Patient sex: M
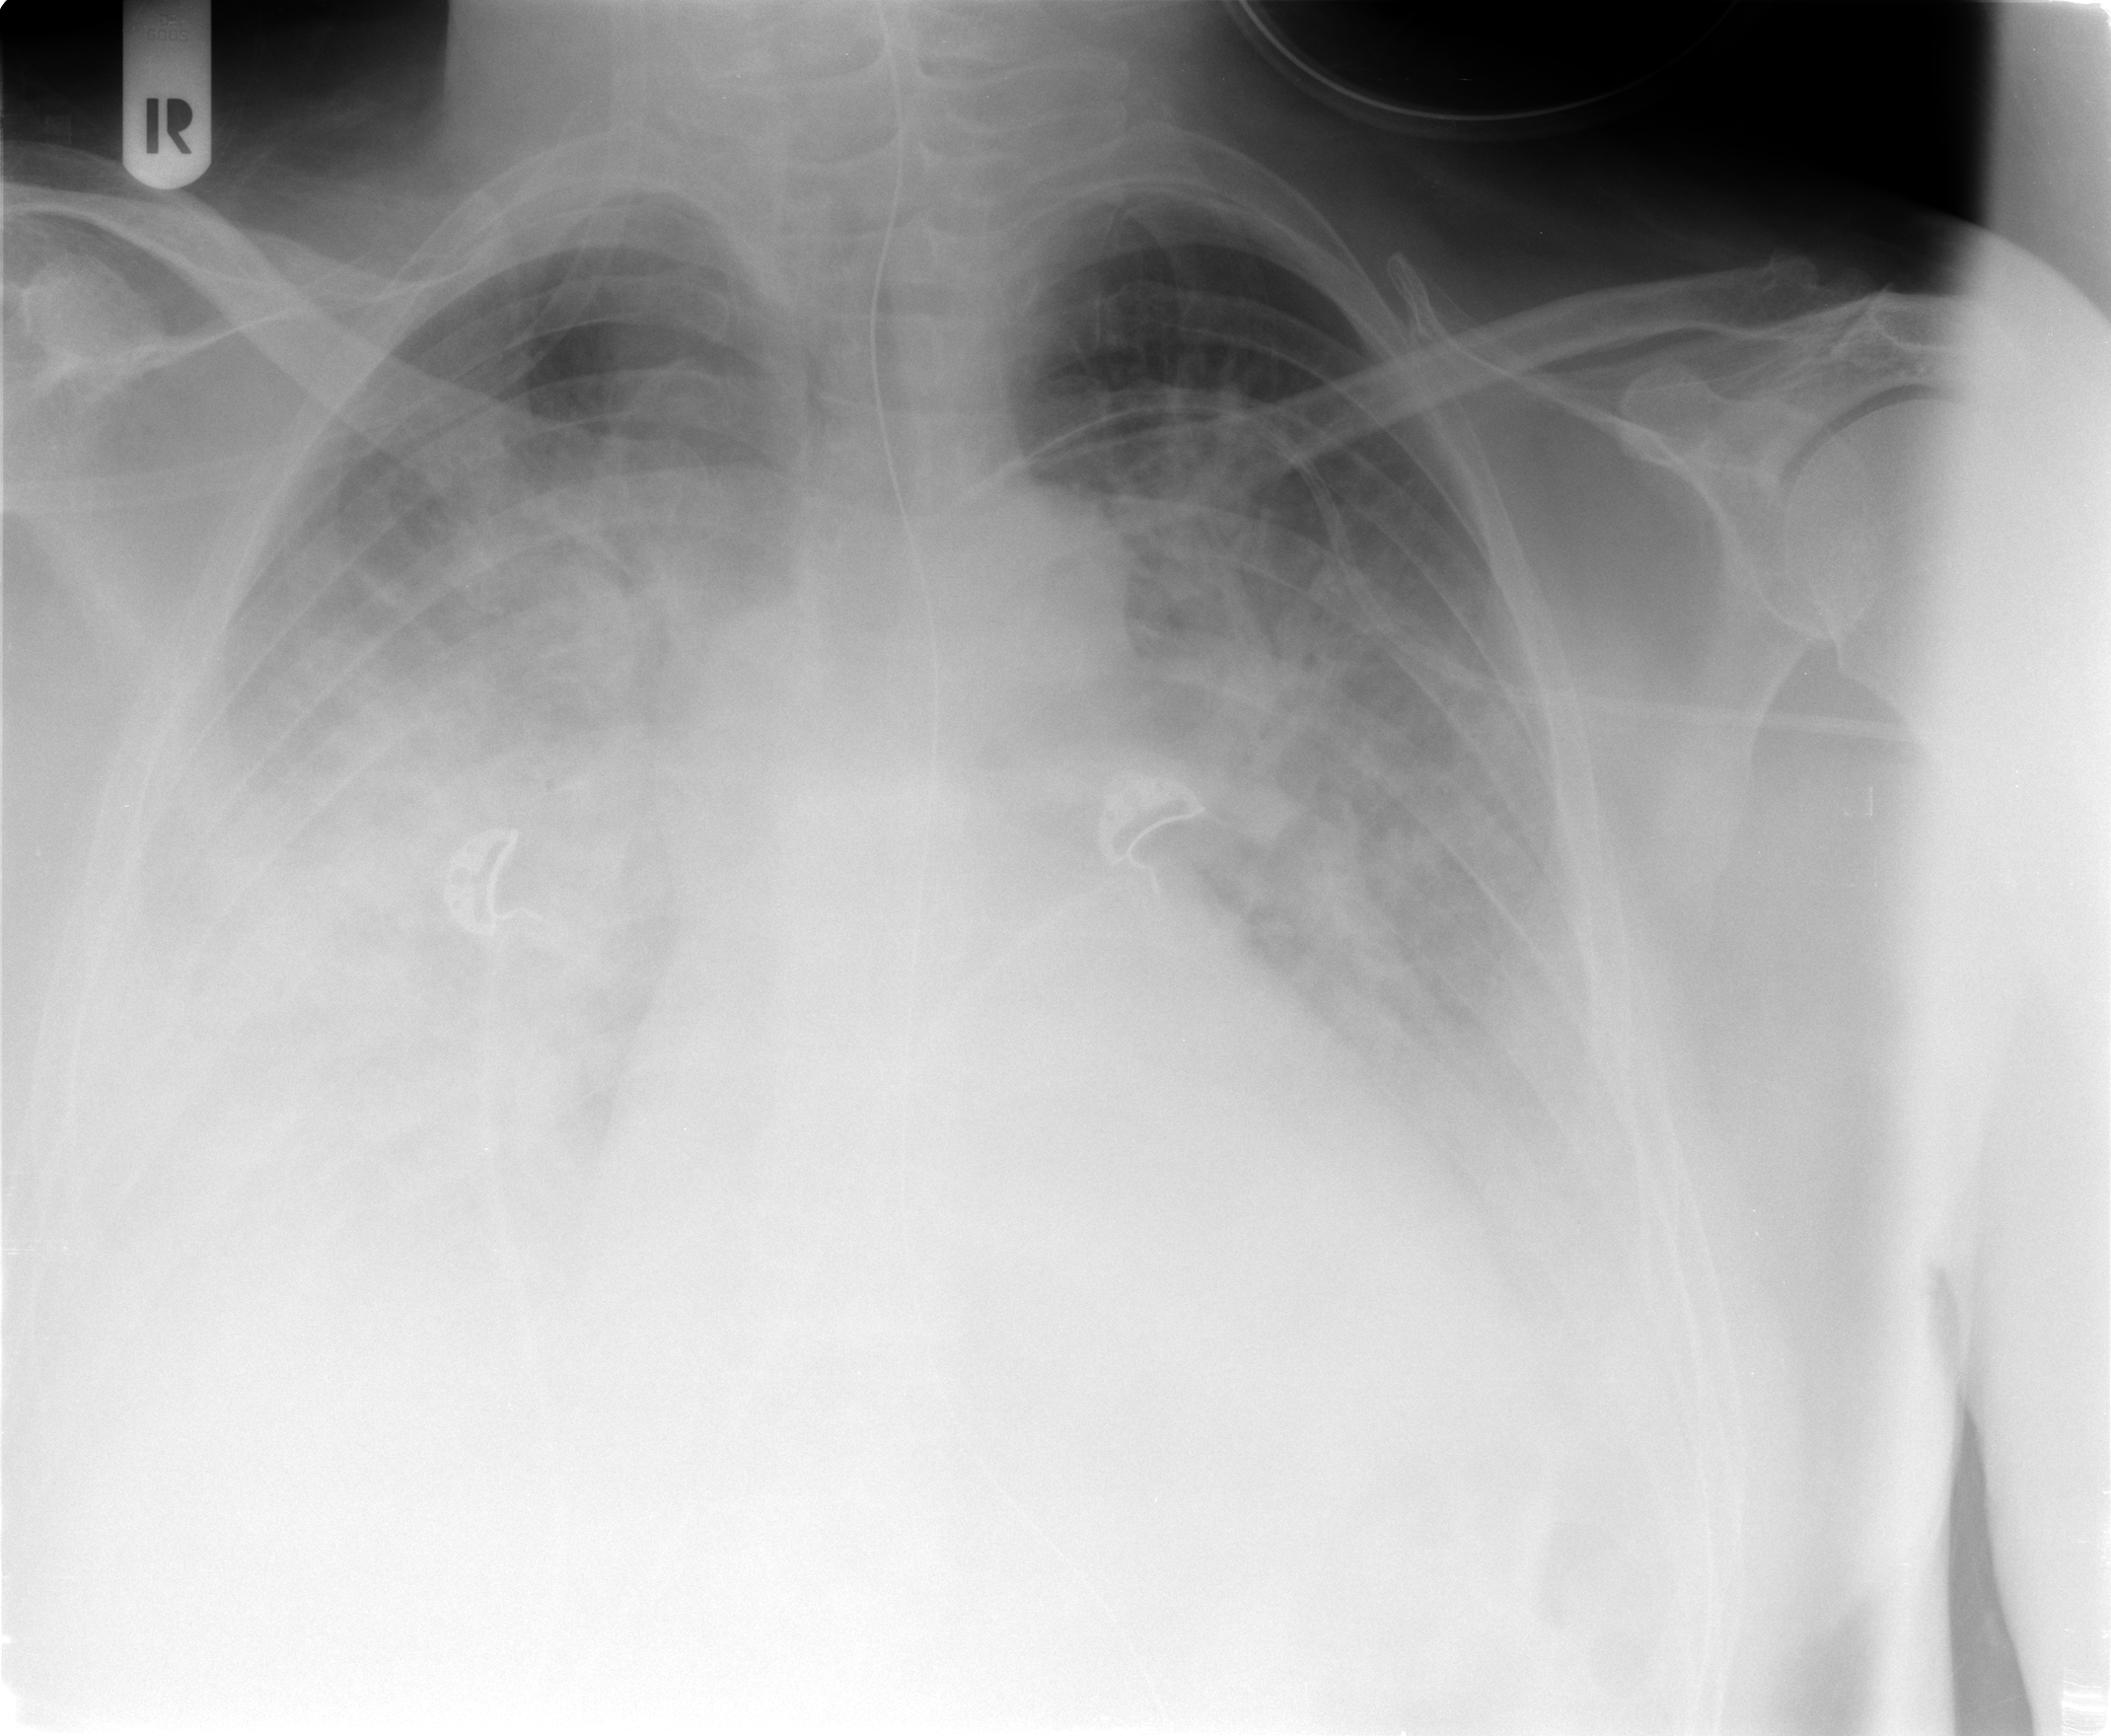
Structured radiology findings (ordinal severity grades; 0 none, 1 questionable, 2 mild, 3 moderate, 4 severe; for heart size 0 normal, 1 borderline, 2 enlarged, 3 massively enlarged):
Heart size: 2
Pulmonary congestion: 3
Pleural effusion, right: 3
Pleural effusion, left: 2
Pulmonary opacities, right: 3
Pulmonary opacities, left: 2
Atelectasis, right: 2
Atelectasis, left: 2